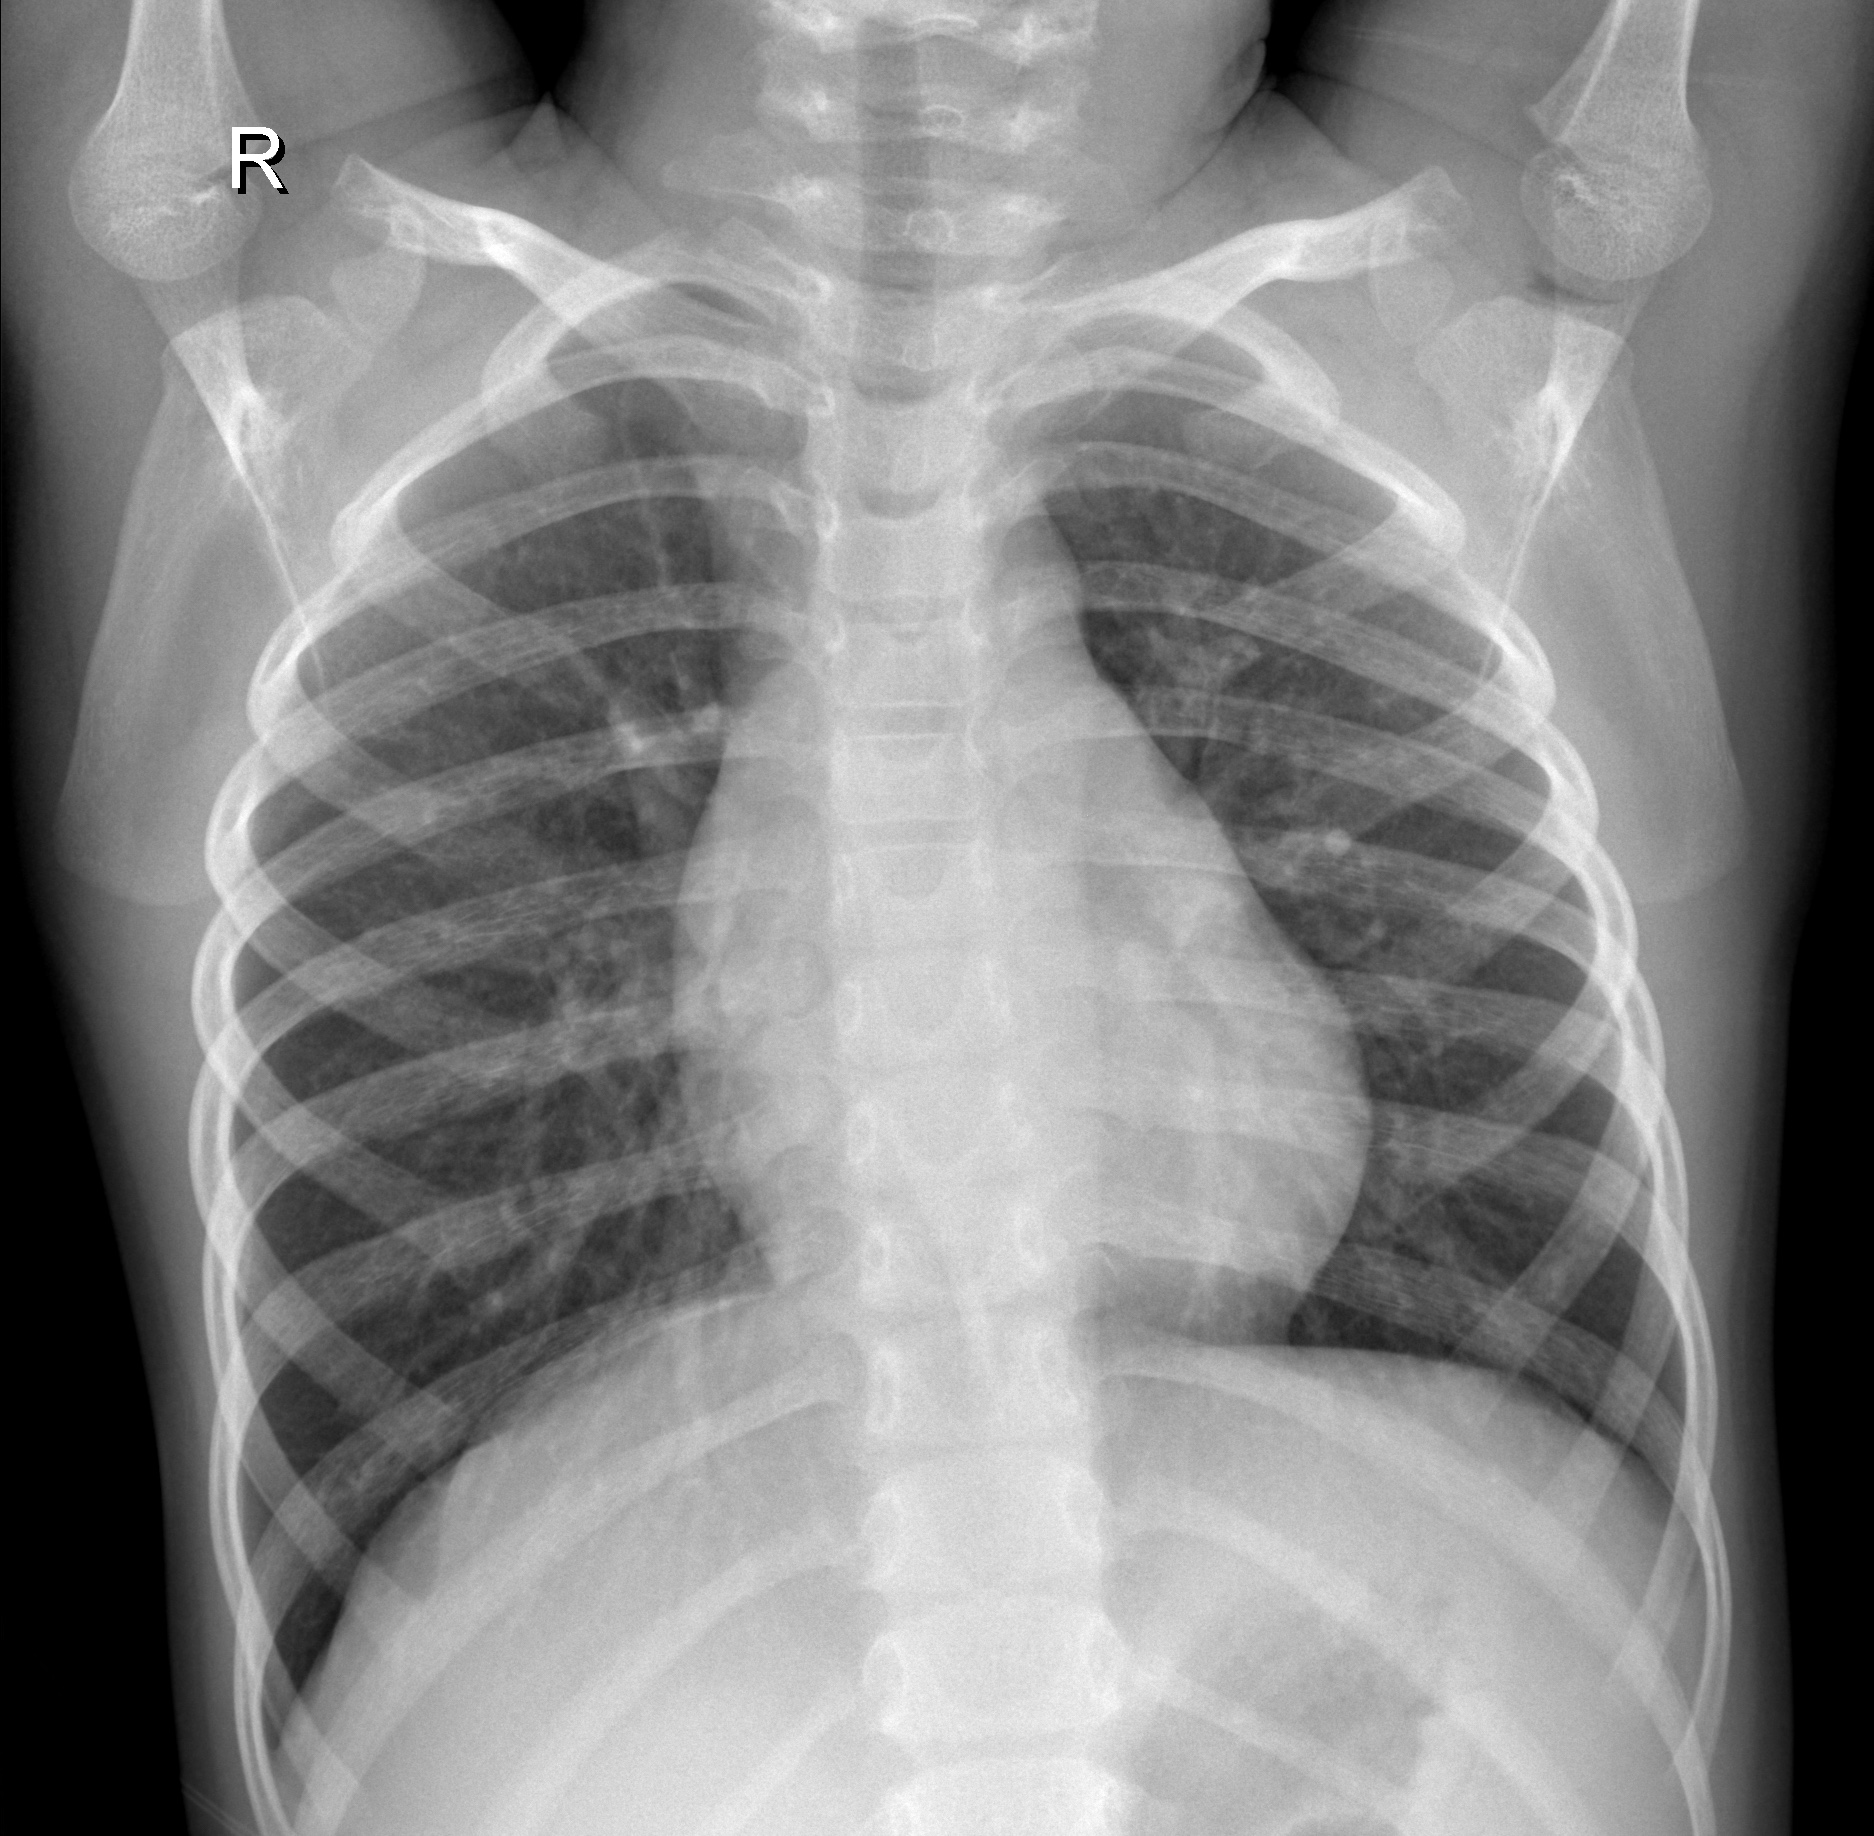
Diagnosis: NORMAL